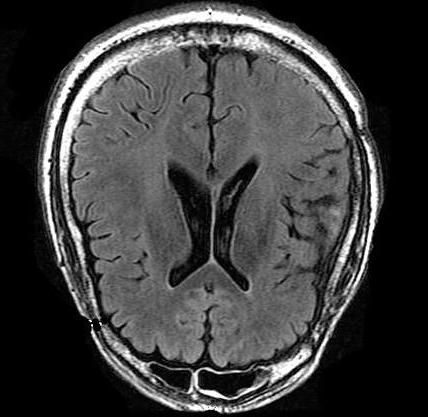
Label: notumor